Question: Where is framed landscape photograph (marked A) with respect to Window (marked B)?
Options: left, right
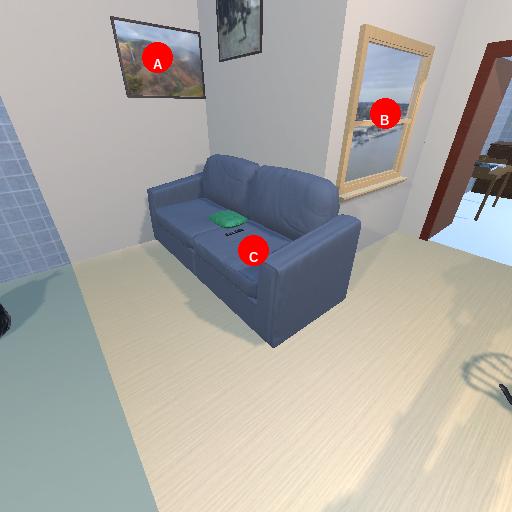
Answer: left